Brain MRI, t2w sequence, axial 2D slice.
Patient: age 44, sex M, weight 78 kg, height 1.76 m
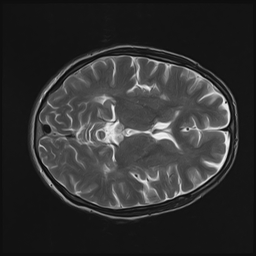